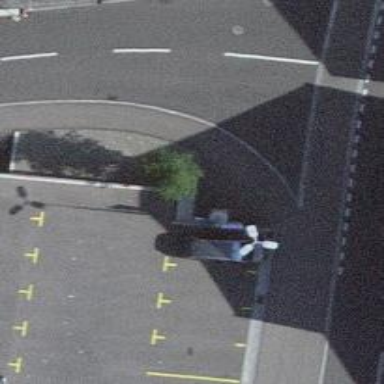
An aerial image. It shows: Bus stop with platform for public transport.